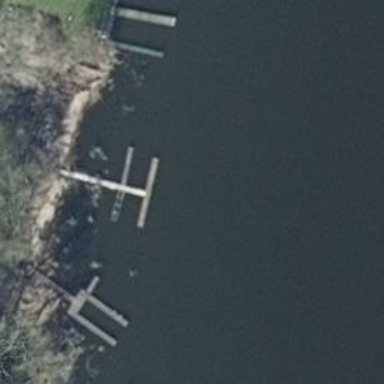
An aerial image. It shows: Man-made pier.